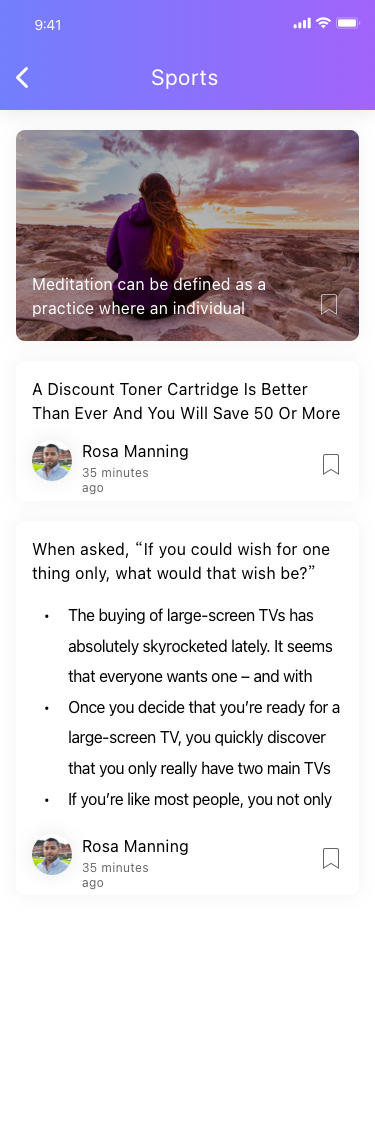
Text in this UI design:
Sports
Rosa Manning
35 minutes ago
Meditation can be defined as a practice where an individual focuses their mind on a particular object, thought or activity to achieve a mentally clear and emotionally calm state.[1] Meditation may be used to reduce stress, anxiety, depression, and pain.[2] It may be done while sitting, repeating a mantra, and closing the eyes in a quiet environment.
Rosa Manning
35 minutes ago
A Discount Toner Cartridge Is Better Than Ever And You Will Save 50 Or More
Rosa Manning
35 minutes ago
When asked, “If you could wish for one thing only, what would that wish be?” almost everyone; from beauty pagent contestants, to politicians, to religious leaders, to children, to the average person on the street states, “Peace On Earth” or “An end to all wars”. Those wishes, while exemplary, are meaningless. As long as humans exist there will never be peace on earth. Throughout the history of humankind there has never been peace on earth. Cavemen fought other cavemen over territory, food and even women. Cain killed Abel over God’s respect. Gabriel blew down the walls of Jericho. America fought the Revolutionary War for freedom and brother fought against brother in our Civil War for more freedom. There have always been wars and there will always be wars. As long as humans can think, there will be wars. Wars over such concepts as freedom, honor, dignity, etc.. Wars over territory, greed, power, prejudice, etc.. War is a part of human nature. For example, every human being is prejudiced. If they don’t like some race, nationality or religion, they don’t like short or tall or fat or skinny or smart or not smart or loud or quiet people. Some people don’t like children, some people don’t like old people, some people don’t like people with pets, or people that play their music too loud, or bad drivers, or people that believe in God or people that don’t believe in God. What is right and proper to some people can be wrong or even enraging to other people. Religion can not stop wars, in fact many wars are fought over religion (Note: I believe that religion is used as an excuse for war not the real reason for war.). Christians fought against Muslims during the Crusades, Many Muslims want death for all non believers. The Catholic Church killed heretics during the Inquisition. The Nazis killed millions of Jews and then started killing Catholics. The Russians under Stalin killed anyone even remotly religious. Protestants killed other Protestants for being the wrong type of Protestant. Muslims killed Muslims for being the wrong type of Muslim. Don’t forget about Atheists (I believe that Atheism is also a religion, it is a religion of non belief.), Stalin was an Atheist and wanted to get rid of all religion. Most of China’s leaders are Atheists and have jailed and killed huge numbers of religious people. History is rife with various types of religious battles. The main reason for war, however, is the lust for power. The power to make others do and believe as you do and believe, the power to make other people render unto you what you believe is rightfully yours, the power to make other people treat you as you believe you should be treated, the power to gain what you want (ie: money, love, respect, etc.), the power to punish others for doing things that you don’t believe they should do, the power to keep other from having things or thoughts that you don’t have. In other words, the power to be, in some ways God, to make everyone else in your image with you as their ruler. As long as people have the ability to think, there will be greed, envy, prejudice and anger. As long as those things exist, there will be wars. Most people believe, either religiously or secularly, in the rules set down in the Ten Commandments, but very few people can follow those rules all of the time because our ability to think causes us to want. Wanting causes us to break some or all of the rules. Humans are not perfect. If they were they would not be human.
	• 	The buying of large-screen TVs has absolutely skyrocketed lately. It seems that everyone wants one – and with
	• 	Once you decide that you’re ready for a large-screen TV, you quickly discover that you only really have two main TVs
	• 	If you’re like most people, you not only have no idea how the two differ, you  get the TV that’s right for you.
	• 	You can essentially boil the differences between plasmas and LCDs into twelve  decide who wins out.
	• 	The twelve ways plasma TVs and LCD TVs differ are the following:
	• 	1. The first is a technical issue, and may seem a little boring, but it really does affect other areas. Plasmas TVs are made of chemical compounds called phosphors. LCD TVs use millions of liquid crystals.
	• 	2. The next section is related to how big the TVs are and the availability of larger sizes. You have a wider selection of larger-size TVs with plasmas (though LCDs are catching up).
	• 	3. The next section is “small size,” which is also important. Plasmas don’t come in smaller sizes, which you will need for places like the kitchen.
	• 	4. Next is viewing angle. Plasmas tend to have a wider viewing angle (though, again, LCDs are catching up).
	• 	5. Although the manufacturers may not like to admit it, each “can” suffer from certain problems. Plasmas can suffer from burn-in effect; LCDs don’t.
	• 	6. Another problem area, but for LCDs, is “delay.” LCDs can produce a jagged figure when in motion. Plasmas tend to do better. HDTV improves this dramatically for both.
	• 	7. The next area is life span. You can replace the light source with an LCD, thereby bringing your original picture back. With plasmas you can’t.
	• 	8. In the next few sections, the theme of “picture quality” is considered. First, color: LCDs produce sharp, lively colors. Plasmas produce warmer and more accurate colors.
	• 	9. Next is brightness levels and the TVs ability to handle different lighting. LCDs tend to do better in bright-light conditions.
	• 	10. Also related to picture quality is “black levels.” Plasmas tend to produce blacker blacks.
	• 	11. Another area to consider is contrast range. Plasmas, “technically,” produce a higher contrast range.
	• 	12. Last, and certainly not least, is price. At the moment, plasmas tend to run a little cheaper, but this is changing rapidly as LCDs flood into the market. By the time you read this, in fact, there may be no difference at all.
	• 	Essentially, which one is right for you will all comes down to taste: What potential negatives will you not really notice? What positives do you want more of? What do you really want the TV for – movies, sports, news, regular TV shows? Both plasmas and LCDs have strong advocates in their corners. Both have deliriously happy customers. But those happy customers are only happy because they knew what they wanted before they made their purchase. If you want to make the right choice, you’ll have to decide what it is you want and which of the two TVs can best give you that.